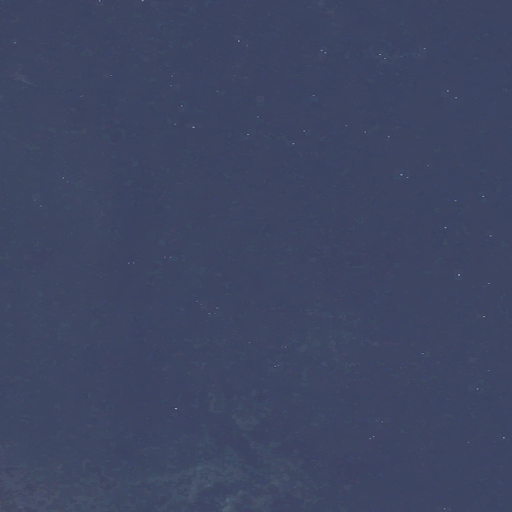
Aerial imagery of bar in Maine named Harding Ledge containing only open water